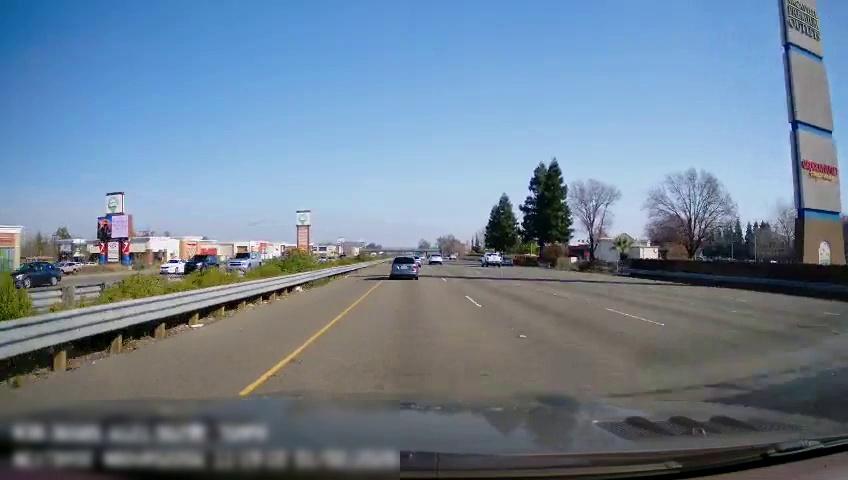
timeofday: Day
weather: Sunny
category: Drivable Space
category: Drivable Space
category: Vehicles | Car
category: Vehicles | Car
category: Vehicles | SUV
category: Vehicles | SUV
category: Vehicles | SUV
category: Vehicles | SUV
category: Vehicles | Car
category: Vehicles | Truck
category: Vehicles | Car
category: Vehicles | Car
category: Lanes | Current Lane
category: Lanes | Current Lane
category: Lanes | Alternate Lane
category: Lanes | Alternate Lane
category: Traffic | Lights
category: Traffic | Lights